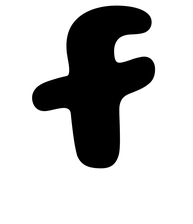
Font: Gluten_Bold